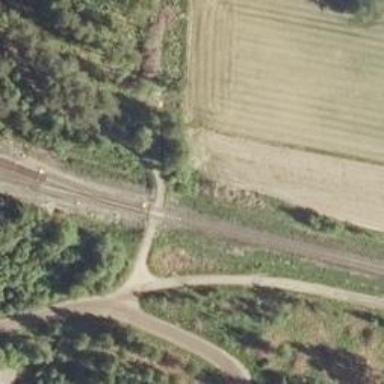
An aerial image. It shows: Continuous railway track.